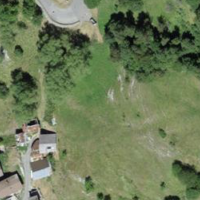
EUNIS habitat code: 23
Species observed at this site:
Gentiana cruciata